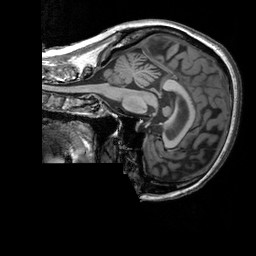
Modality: T1w
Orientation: sagittal
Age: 65
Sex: female
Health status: healthy
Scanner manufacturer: siemens
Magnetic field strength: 3 T
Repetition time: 2.3 s
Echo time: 0.00303 s